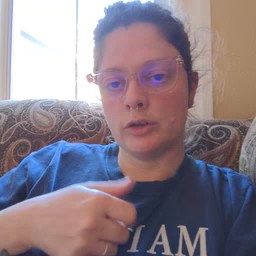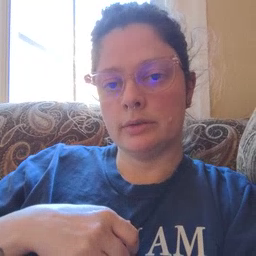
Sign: hide